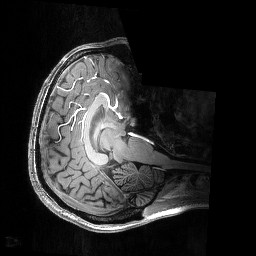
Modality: T1w
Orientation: axial